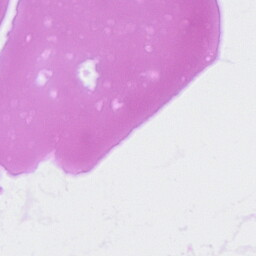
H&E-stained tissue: Ovarian